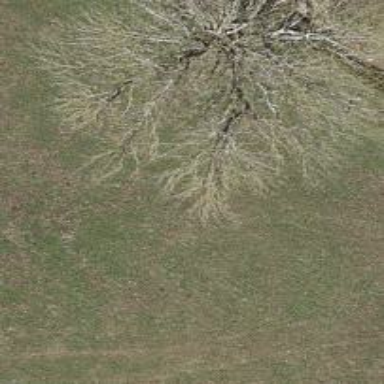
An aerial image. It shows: Broadleaved tree in natural setting.